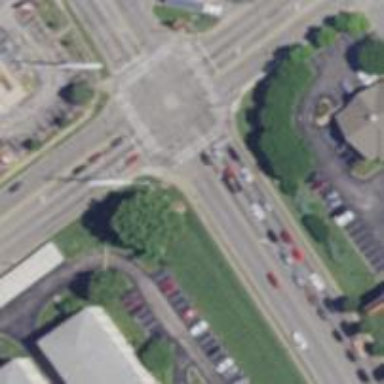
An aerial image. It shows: Crossing on the road.